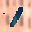
Label: 1